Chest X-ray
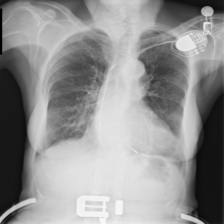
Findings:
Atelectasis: negative
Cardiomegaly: negative
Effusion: negative
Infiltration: negative
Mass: negative
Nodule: negative
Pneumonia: negative
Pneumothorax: negative
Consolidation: negative
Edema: negative
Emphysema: negative
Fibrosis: negative
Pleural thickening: negative
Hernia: negative